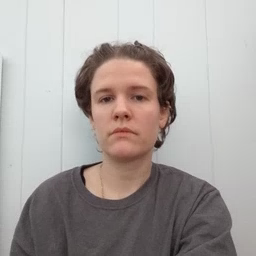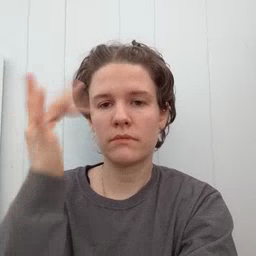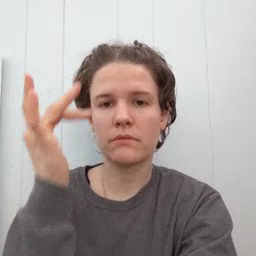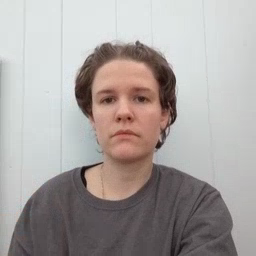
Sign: why